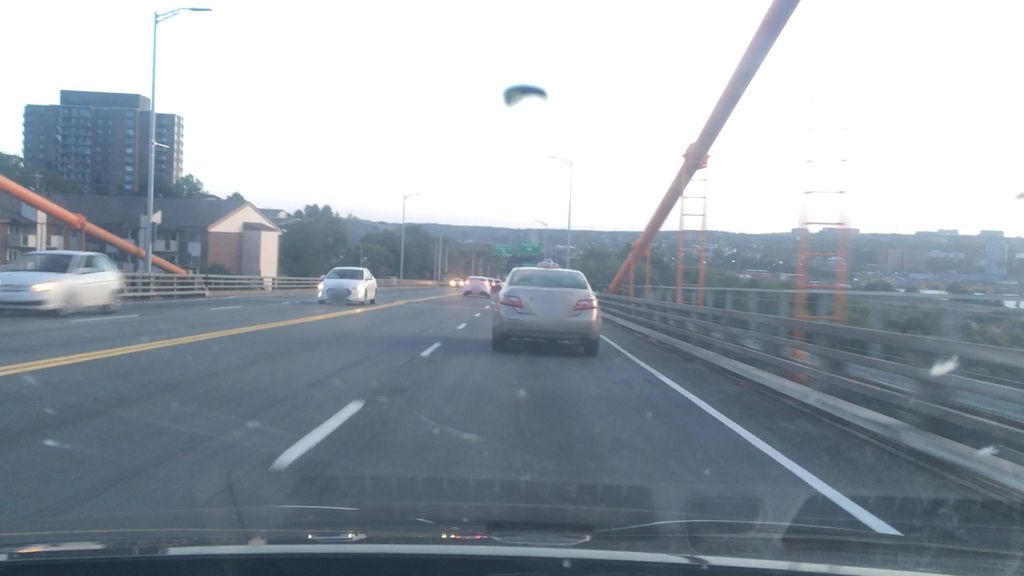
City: halifax